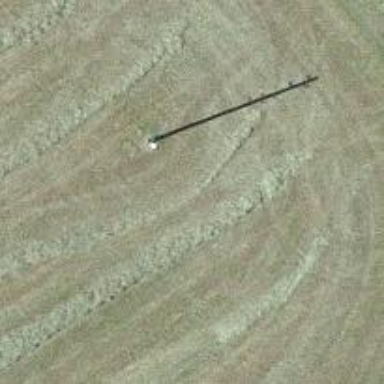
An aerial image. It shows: Power pole.